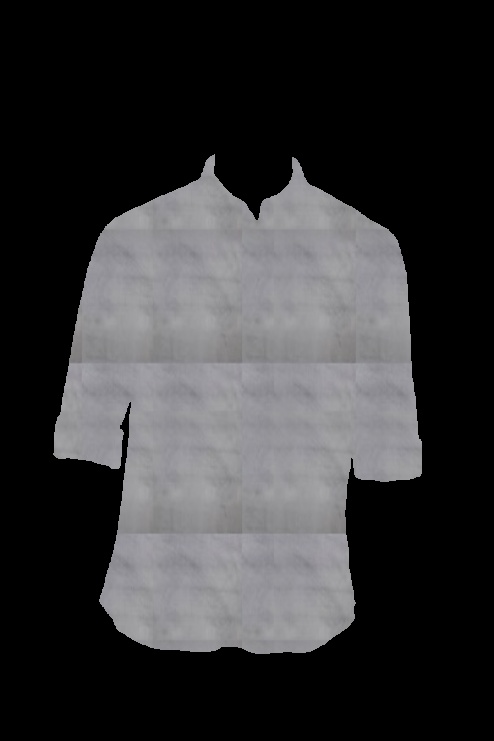
grey slim fit button up tee